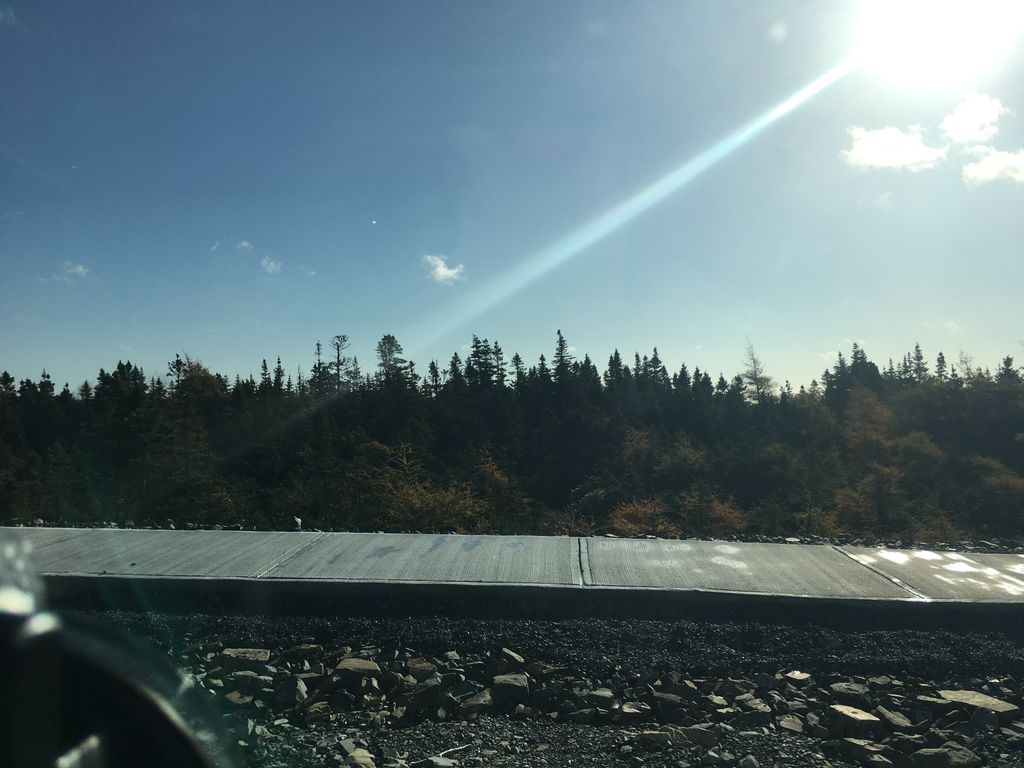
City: st_johns